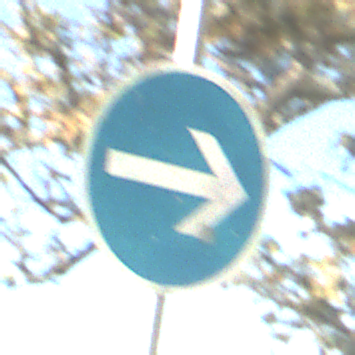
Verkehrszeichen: VorgeschriebeneFahrtrichtungHierRechts
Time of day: MorningAfternoon
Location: Outdoor (Nature)
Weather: PartlyCloudy
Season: NotSpecified
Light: Natural